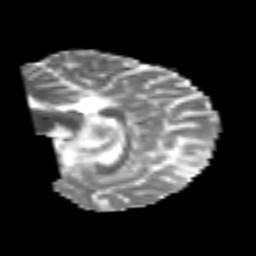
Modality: MD
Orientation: sagittal
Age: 25
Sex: male
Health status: healthy